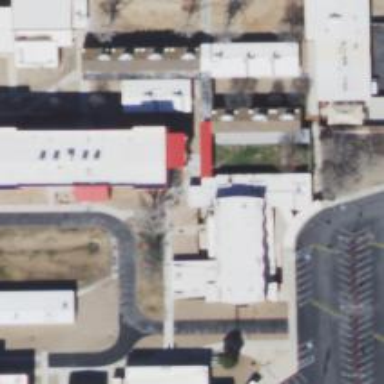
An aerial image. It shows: School.